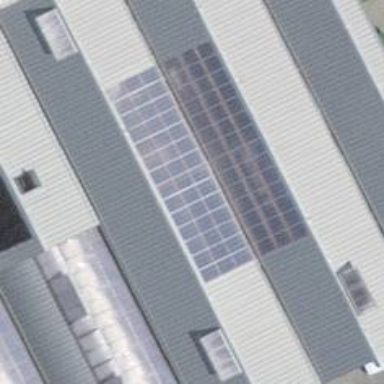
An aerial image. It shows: Solar power generator.